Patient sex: M
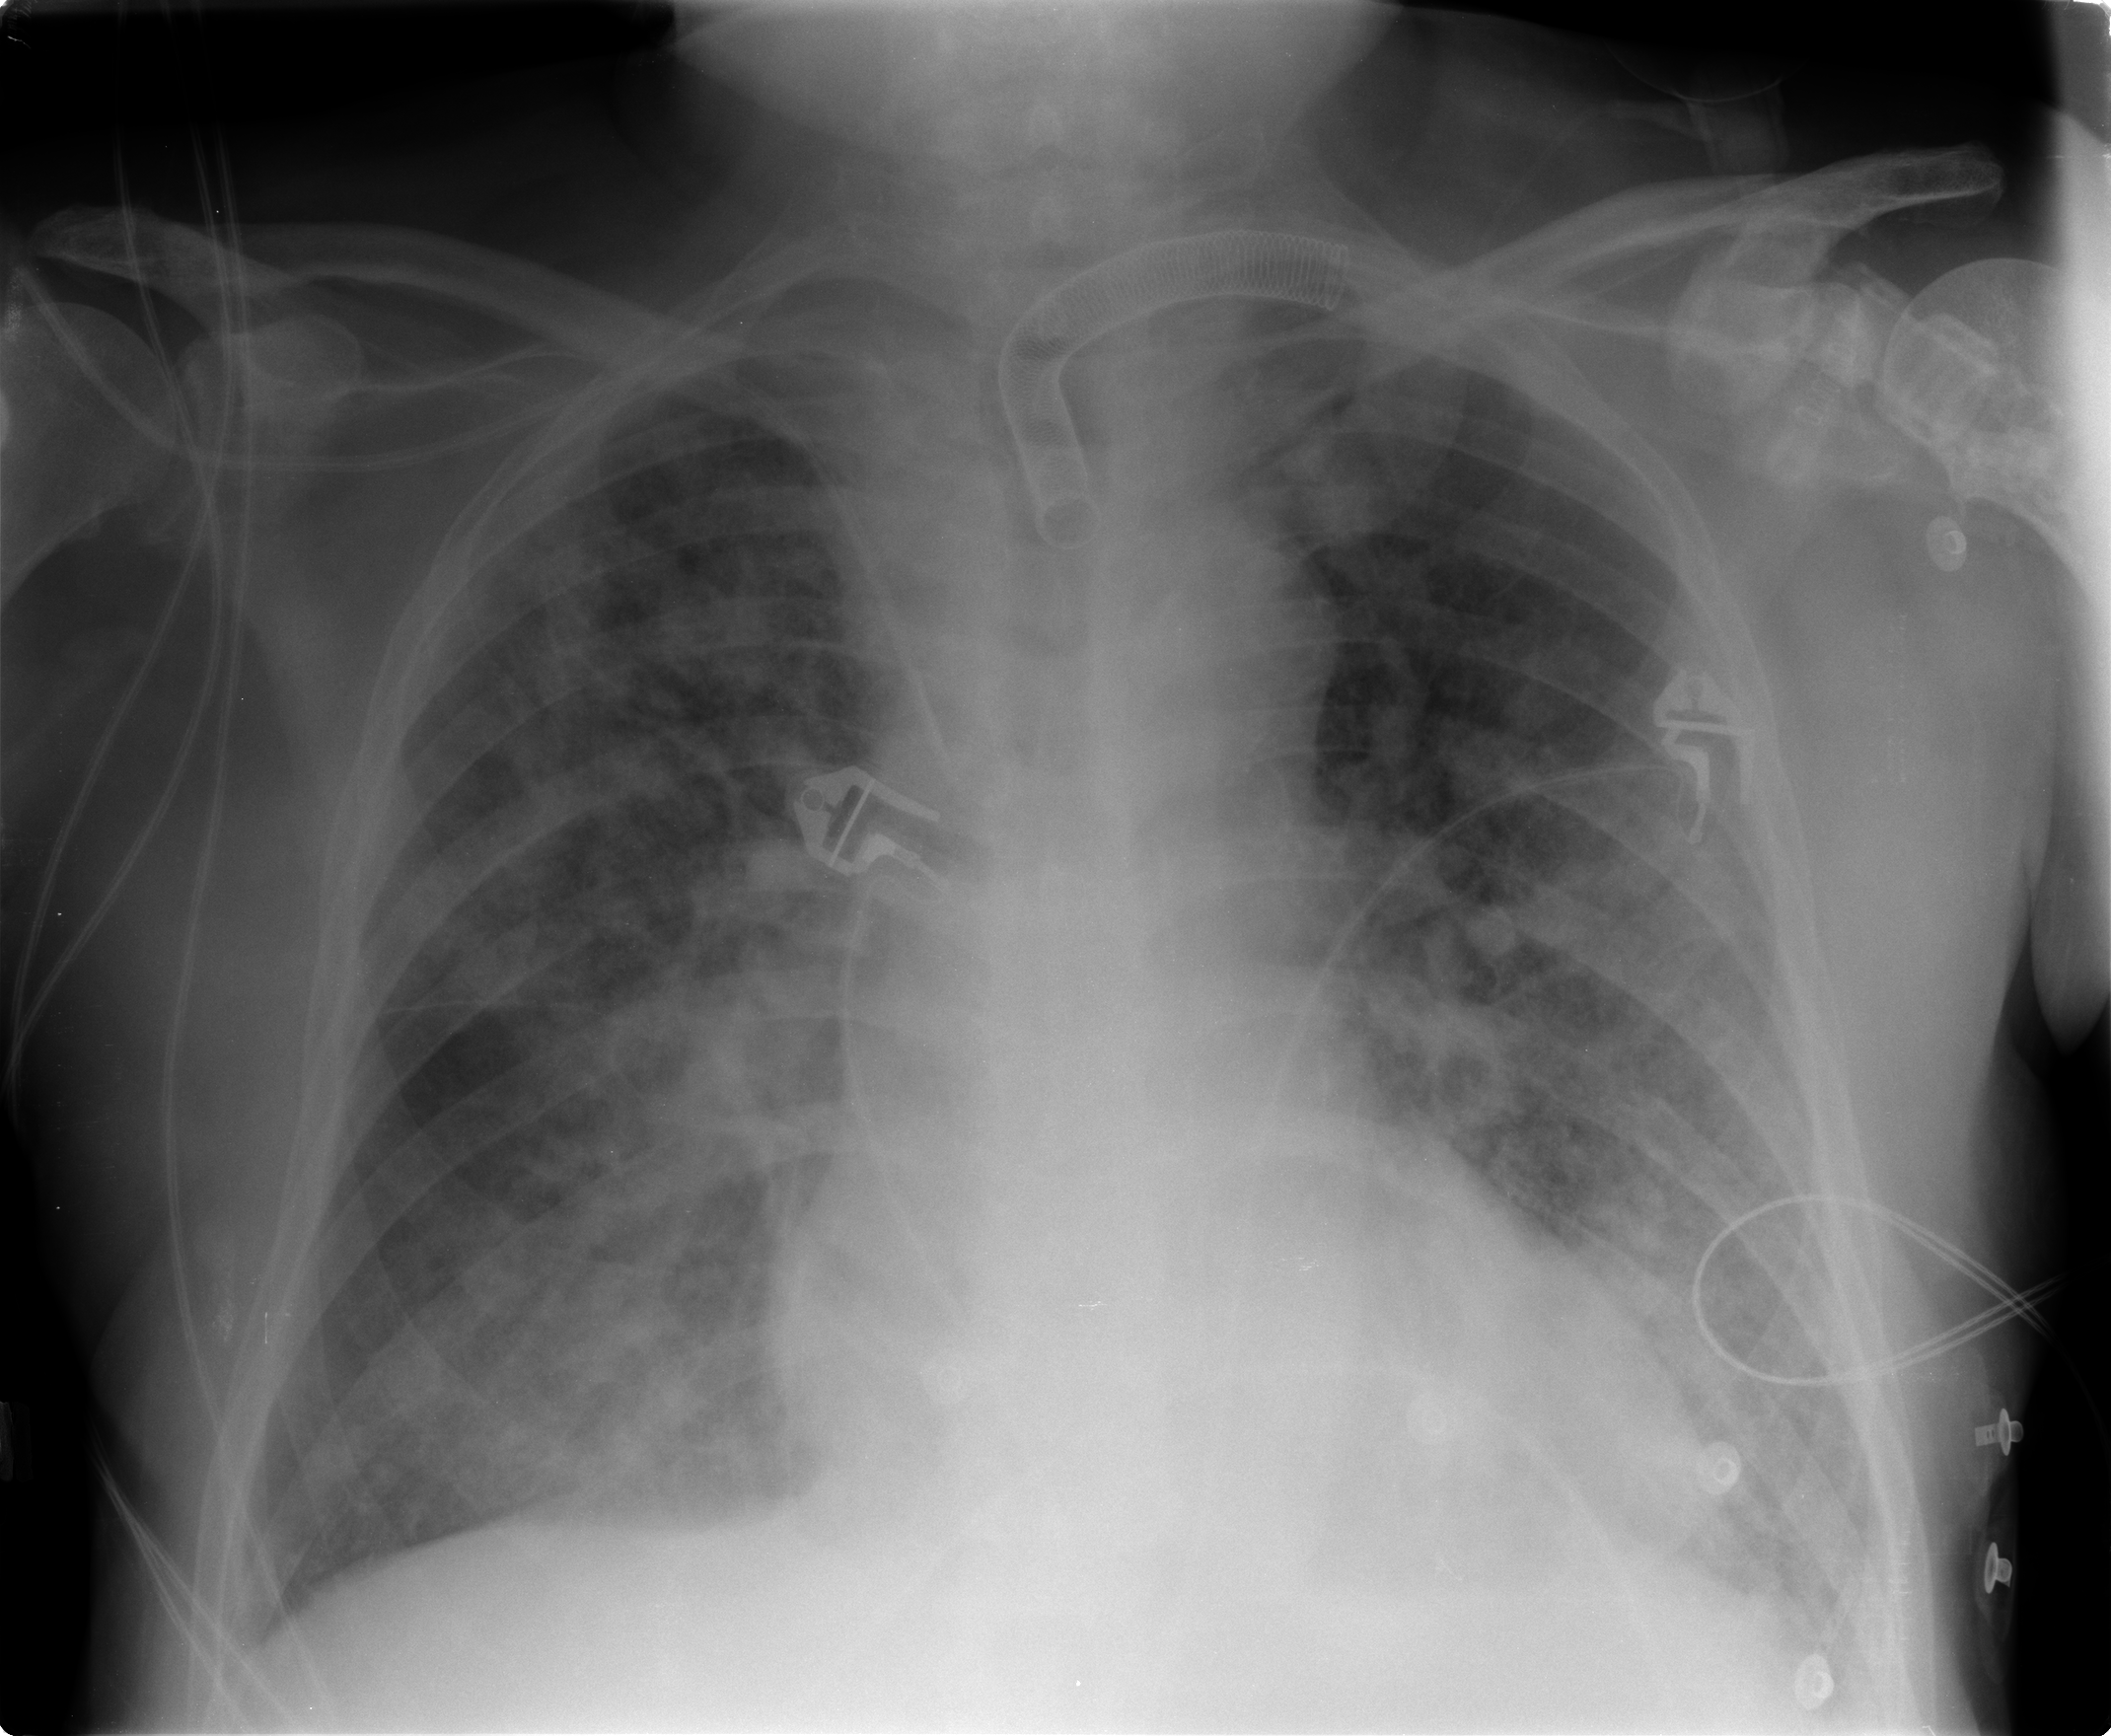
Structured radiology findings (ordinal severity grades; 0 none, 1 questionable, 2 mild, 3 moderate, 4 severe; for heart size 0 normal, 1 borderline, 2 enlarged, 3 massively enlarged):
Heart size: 2
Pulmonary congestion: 3
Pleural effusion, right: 1
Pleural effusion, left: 1
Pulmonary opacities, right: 3
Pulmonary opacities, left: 3
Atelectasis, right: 2
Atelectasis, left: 2